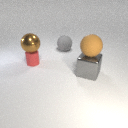
large gray metal cube to the right of small red rubber cylinder